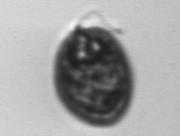
Label: Prorocentrum